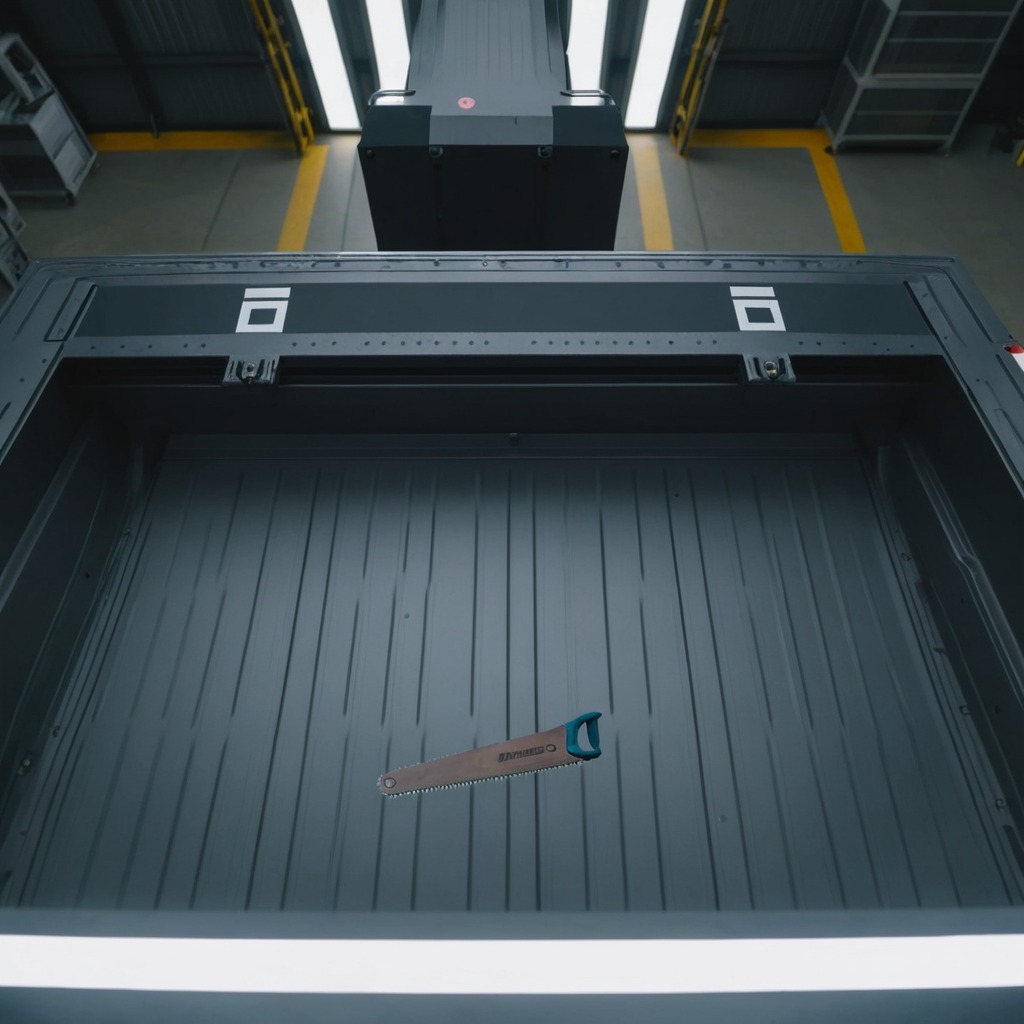
A metal saw is lying on a toolbox surface in an airplane hangar workshop.